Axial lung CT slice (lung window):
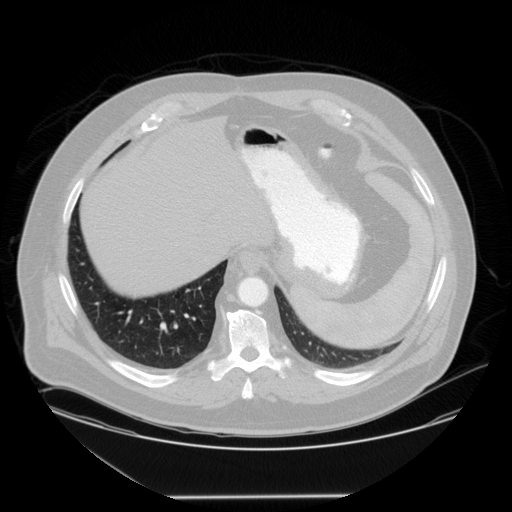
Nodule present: no